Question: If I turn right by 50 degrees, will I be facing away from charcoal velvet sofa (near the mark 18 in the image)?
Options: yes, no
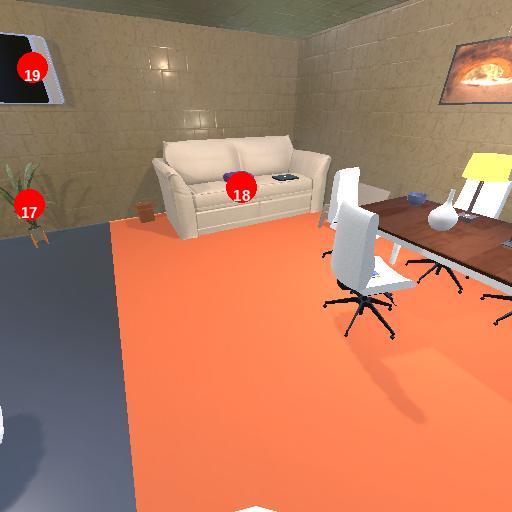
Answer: yes